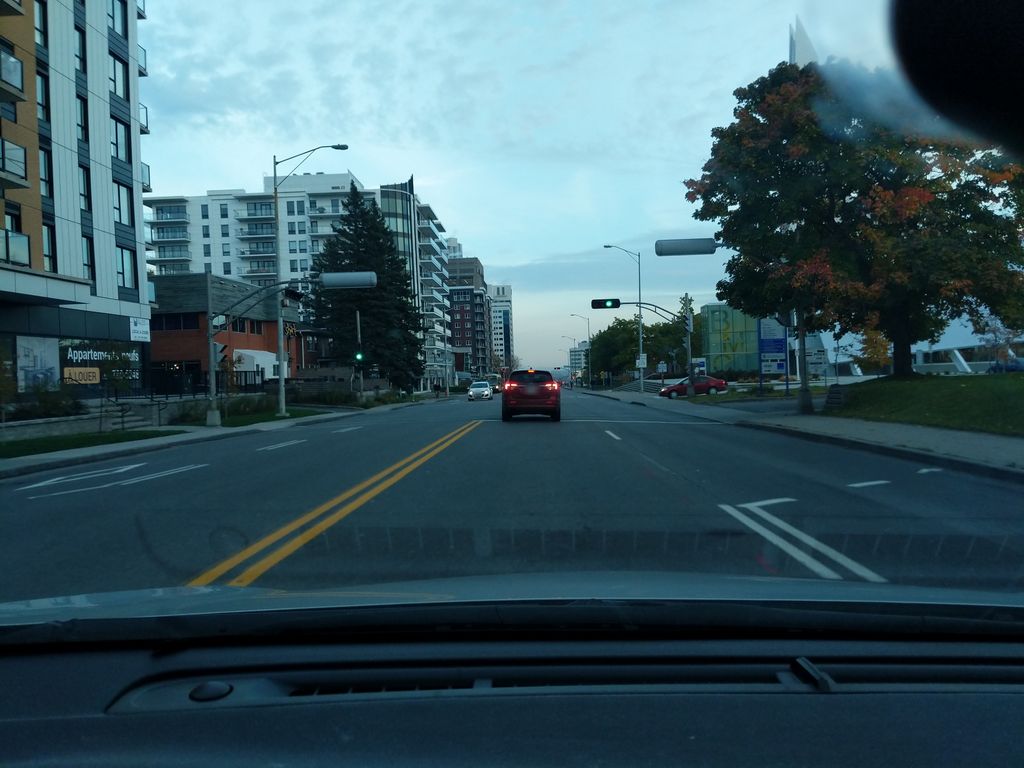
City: quebec_city